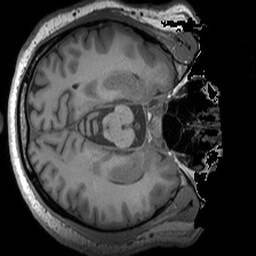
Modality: T1w
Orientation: axial
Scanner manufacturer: siemens
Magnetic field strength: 3 T
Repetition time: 1.9 s
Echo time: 0.00267 s